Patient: sex M, age 50
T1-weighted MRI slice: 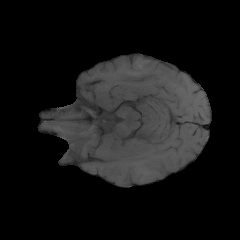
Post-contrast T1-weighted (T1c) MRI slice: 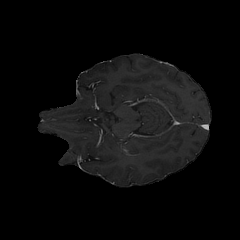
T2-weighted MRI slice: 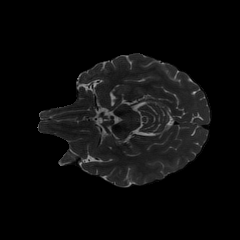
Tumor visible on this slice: no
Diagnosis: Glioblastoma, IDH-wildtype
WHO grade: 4